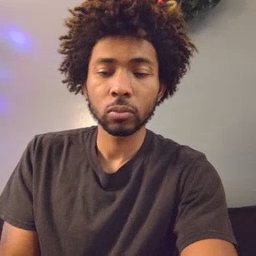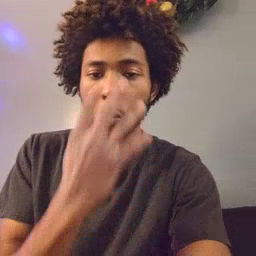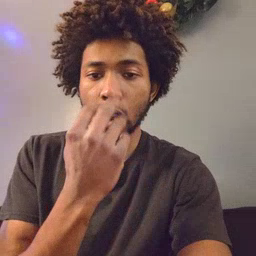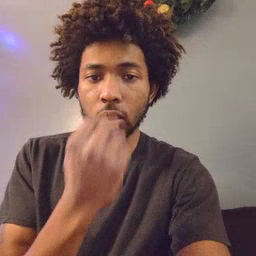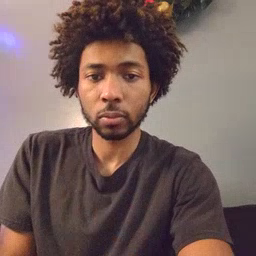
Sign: wolf